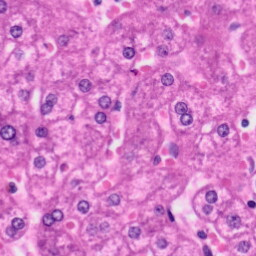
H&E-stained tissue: Liver